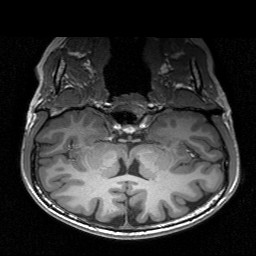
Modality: T1w
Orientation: sagittal
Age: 21
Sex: female
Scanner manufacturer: siemens
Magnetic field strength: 3 T
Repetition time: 1.9 s
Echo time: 0.00226 s